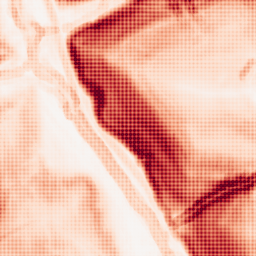
Category: morphological
Decomposition family: morphological_gradient
Decomposition parameters: size: 5
shape: disk
Upsampling method: sinc_hamming
Upsampling parameters: scale: 4
kernel_size: 4
Upsampling scale: 4